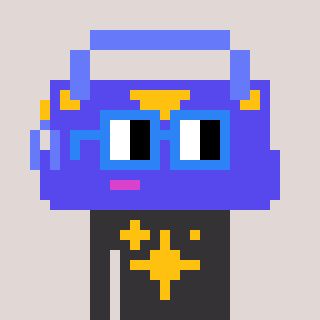
a pixel art character with square blue glasses, a bag-shaped head and a grayscale-colored body on a warm background